八年级 · 解析几何
如图, 菱形 $A B C D$ 的顶点 $B 、 C$ 在 $x$ 轴上 $(B$ 在 $C$ 的左侧 $)$, 顶点 $A 、 D$ 在 $x$ 轴上方, 对角线 $B D$ 的长是 $\frac{2}{3} \sqrt{10}$, 点 $E(-2,0)$ 为 $B C$ 的中点, 点 $P$ 在菱形 $A B C D$ 的边上运动. 当点 $F(0,6)$ 到 $E P$ 所在直

线的距离取得最大值时, 点 $P$ 恰好落在 $A B$ 的中点处, 则菱形 $A B C D$ 的边长等于 $(\quad)$
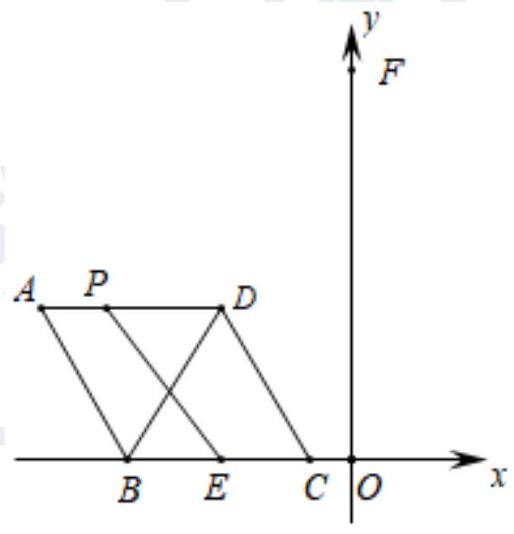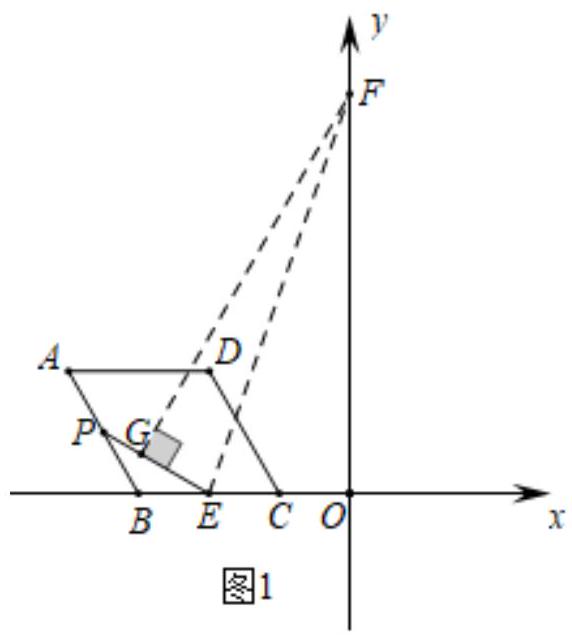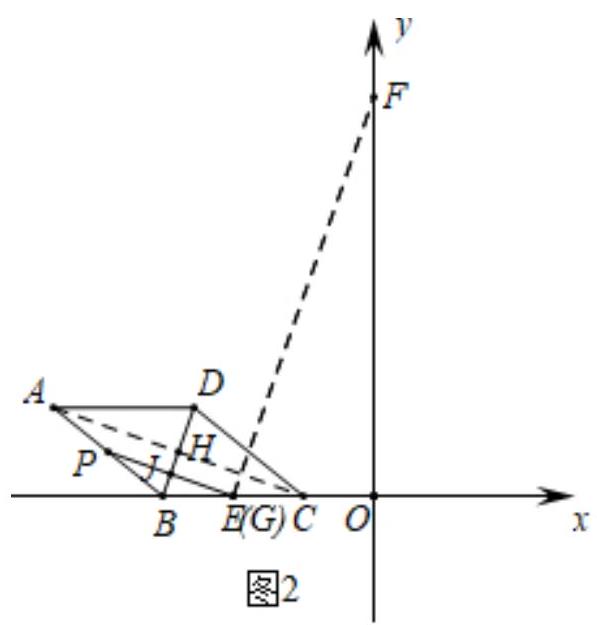
A. $\frac{10}{3}$
B. $\sqrt{10}$
C. $\frac{16}{3}$
D. 3
答案: A
解析: 如图 1 中, 当点 $P$ 是 $A B$ 的中点时, 作 $F G \perp P E$ 于 $G$, 连接 $E F$.

$\because E(-2,0), \quad F(0,6)$,

$\therefore O E=2, O F=6$

$\therefore E F=\sqrt{2^{2}+6^{2}}=2 \sqrt{10}$,

$\because \angle F G E=90^{\circ}$,

$\therefore F G \leq E F$,

$\therefore$ 当点 $G$ 与 $E$ 重合时, $F G$ 的值最大.

如图 2 中, 当点 $G$ 与点 $E$ 重合时, 连接 $A C$ 交 $B D$ 于 $H, P E$ 交 $B D$ 于 $J$.设 $B C=2 a$.

$\because P A=P B, B E=E C=a$,

$\therefore P E / / A C, B J=J H$,

$\because$ 四边形 $A B C D$ 是菱形,

$\therefore A C \perp B D, B H=D H=\frac{\sqrt{10}}{3}, B J=\frac{\sqrt{10}}{6}$,

$\therefore P E \perp B D$,

$\because \angle B J E=\angle E O F=\angle P E F=90^{\circ}$,

$\therefore \angle E B J=\angle F E O$,

$\therefore \triangle B J E \sim \triangle E O F$,

$\therefore \frac{B E}{E F}=\frac{B J}{E O}$,

$\therefore \frac{a}{2 \sqrt{10}}=\frac{\frac{\sqrt{10}}{6}}{2}$,

$\therefore a=\frac{5}{3}$,

$\therefore B C=2 a=\frac{10}{3}$,

故选: $A$.